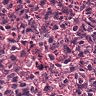
Metastatic tissue present: no